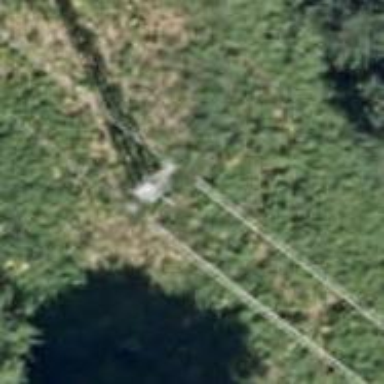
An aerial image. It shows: Power pole.